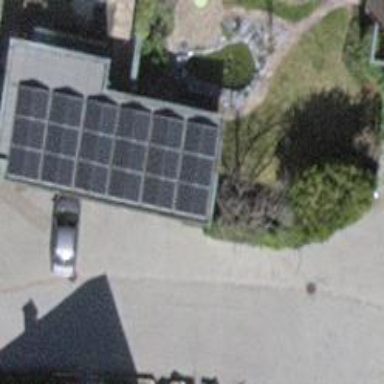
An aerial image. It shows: Garage.